Question: I am facing a problem with edges in a css list ('<ul>','<li>'). The problem that when I set the left edge with a color and a different thickness, the lower edge of overlapping ends as shown in the screenshot below:

In the picture there to see the right, so here I leave the fiddle to anyone who can give me help in this situation.
<URL>
'''
#contactList > li {
font-weight: bold;
color: #fff;
box-shadow: inset 0 1px 0 rgba(255, 255, 255, 0.4);
background-image: -webkit-linear-gradient(#ededed, #eff0f2);
background-image: -moz-linear-gradient(#ededed, #eff0f2);
background-image: -ms-linear-gradient(#ededed, #eff0f2);
background-image: linear-gradient(#ededed, #eff0f2);
border-bottom:1px solid #999999;
**border-left:10px solid green;**
border-right:1px solid #999999;
height:55px;
'''
}
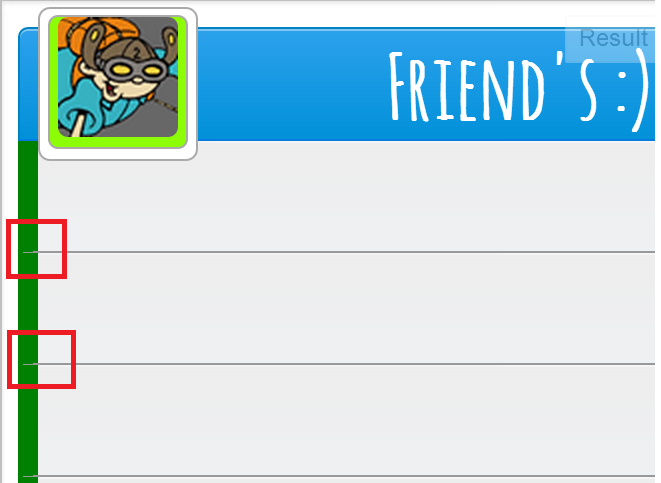
Answer: it is normal, borders reaches each other to the corners.
you may draw your line with box-shadow:
<URL>
'''
#contactList > li {
font-weight: bold;
color: #fff;
box-shadow: inset 0 1px 0 rgba(255, 255, 255, 0.4), inset 0 -2px 3px -2px gray;;
background-image: -webkit-linear-gradient(#ededed, #eff0f2);
background-image: -moz-linear-gradient(#ededed, #eff0f2);
background-image: -ms-linear-gradient(#ededed, #eff0f2);
background-image: linear-gradient(#ededed, #eff0f2);
border-left:10px solid green;
border-right:1px solid #999999;
height:55px;
}
'''